Question: > Ubuntu 14.04 () + Xampp installed ('/opt/lampp') + Sublime text 3 (Build 3065 )
I am trying to create inside sublime text 3 with help of <URL> but failed to do do. Please see my work and issue so far
Create new build via Tools > Build System > New Build System ... and save as
### php.sublime-build
'''
{
"cmd": ["php", "-l", "$file"],
"file_regex": "php$",
"selector": "source.php",
"working_dir": "${project_path:${folder:${file_path}}}"
}
'''
Now When press or on a '.php' file it gives below error
'''
[Errno 2] No such file or directory: 'php'
[cmd: ['php', '-l', '/opt/lampp/htdocs/wish/make.php']]
[dir: /opt/lampp/htdocs/chrome]
[path: /usr/local/sbin:/usr/local/bin:/usr/sbin:/usr/bin:/sbin:/bin:/usr/games:/usr/local/games]
[Finished]
'''
It seems php path issue , so added php path in that file
'''
"cmd": ["/opt/lampp/bin/php", "-l", "$file"]
'''
now 'Ctrl+B' gives no error in the console gives info on status bar :
(see the image below )
and it does not show the output in Sublime Text window which was expected behavior of this build system
what is the wrong here, Please correct me.

Reference : <URL>
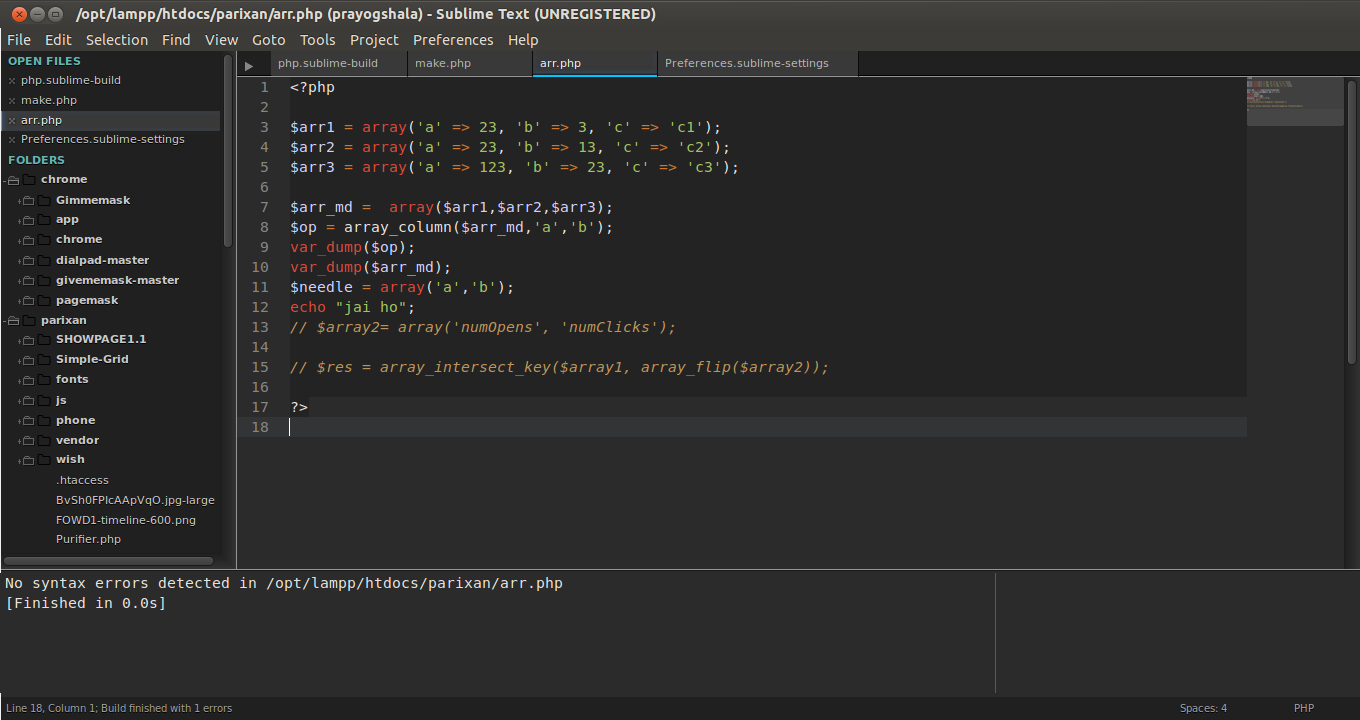
Answer: I solved finally. below are the steps
1. Install php5-cli sudo apt-get install php5-cli
While installing , it will gives the php path something like this update-alternatives: using /usr/bin/php5 to provide /usr/bin/php (php) in auto mode
2. Check the command line php with a .php file on terminal (Ctrl+Alt+T) :~$ /usr/bin/php /opt/lampp/htdocs/parixan/arr.php
it executed fine
3. edit /home/keshav/.config/sublime-text-3/Packages/User/php.build_system changed the path and remove "-l" which was second argument "cmd": ["/usr/bin/php", "$file"]
4. Restart the sublime text and press Ctrl+B on a opened .php and output of that file returns in Sublime window.( expected behavior ).
Hope it help someone. :)